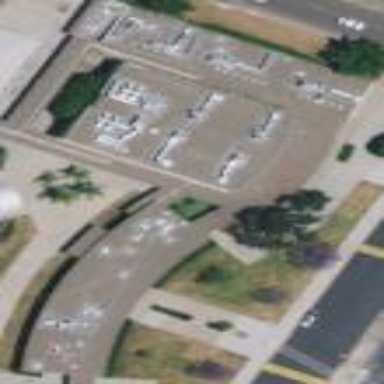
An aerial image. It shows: Educational building.